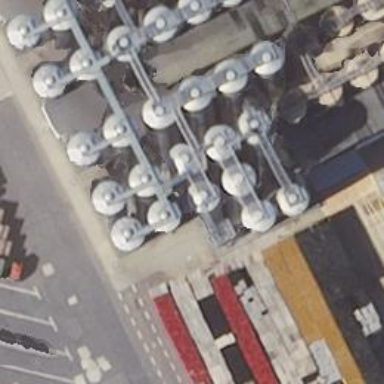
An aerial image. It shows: Storage tank with man-made structure.